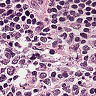
Metastatic tissue present: no